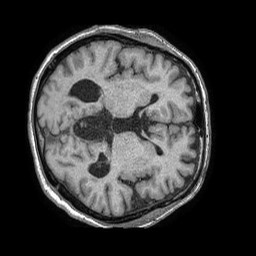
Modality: T1w
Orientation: axial
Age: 65
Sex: male
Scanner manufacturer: philips
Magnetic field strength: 1.5 T
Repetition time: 0.007858 s
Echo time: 0.003641 s